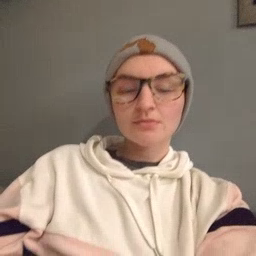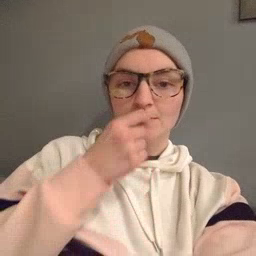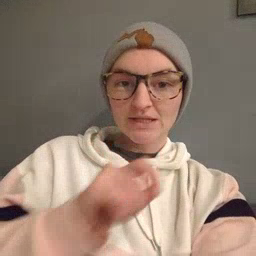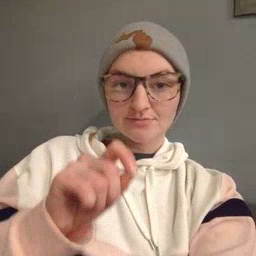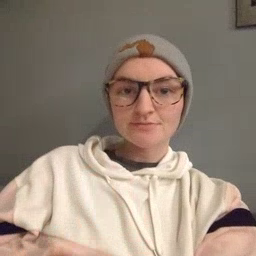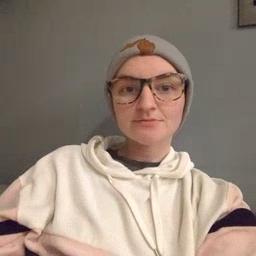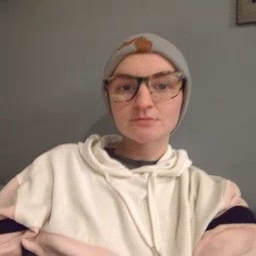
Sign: pen